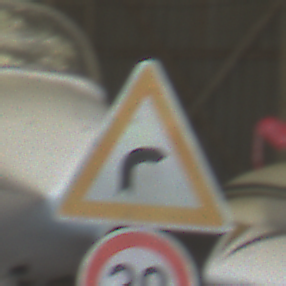
Verkehrszeichen: KurveRechts
Zusatzzeichen unten: Geschwindigkeit30
Umgebung: Indoor, Urban
Tageszeit: Midday
Wetter: NotSpecified
Licht: Natural
Jahreszeit: NotSpecified
Kontrast: MediumContrast